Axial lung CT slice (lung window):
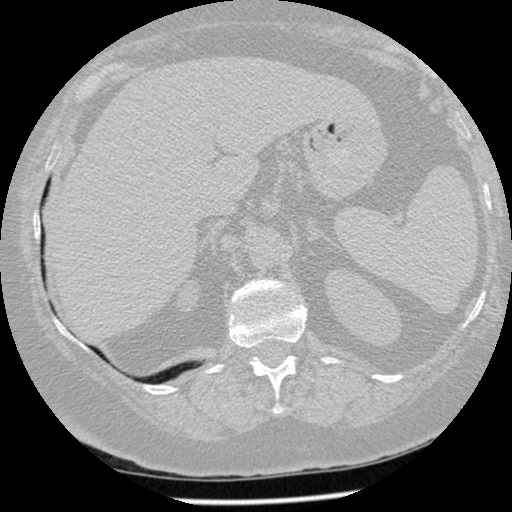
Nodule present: no